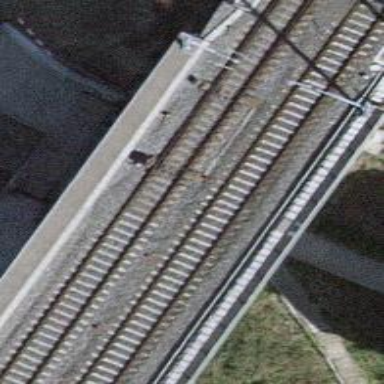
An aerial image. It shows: Bridge with electrified railway tracks featuring contact line.